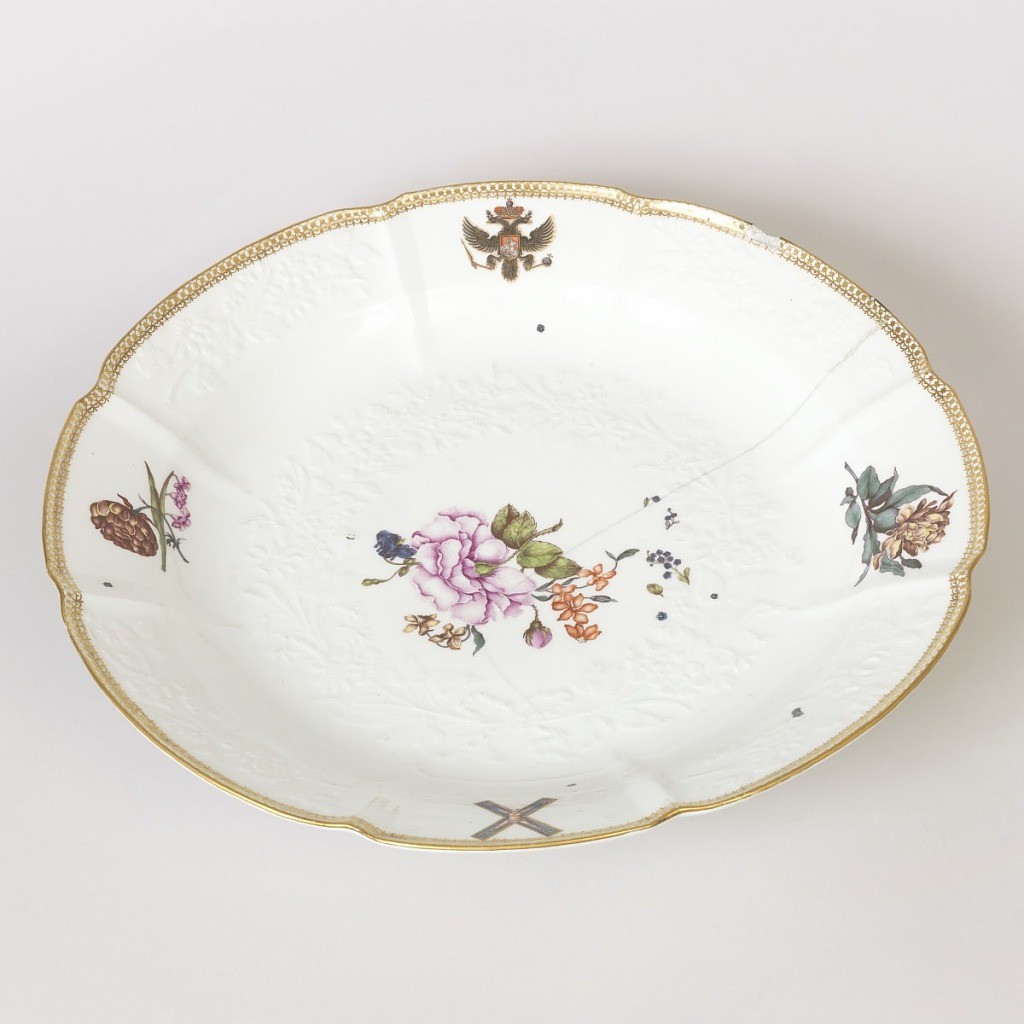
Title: Charger, from the "St. Andrew" Service ("St. Andreas" Service)
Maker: Meissen Porcelain Manufactory, German, active from 1710 to the present
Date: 1744–1745
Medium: hard paste porcelain, vitreous enamel, gold
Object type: charger
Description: Circular form, with overglaze gilt and red border and Russian Imperial arms opposite the Imperial Order of St Andrew the first called, on the rim, the central well with underglaze moulded white floral pattern, and colorful Deutsche Blumen scattered over the whole surface.